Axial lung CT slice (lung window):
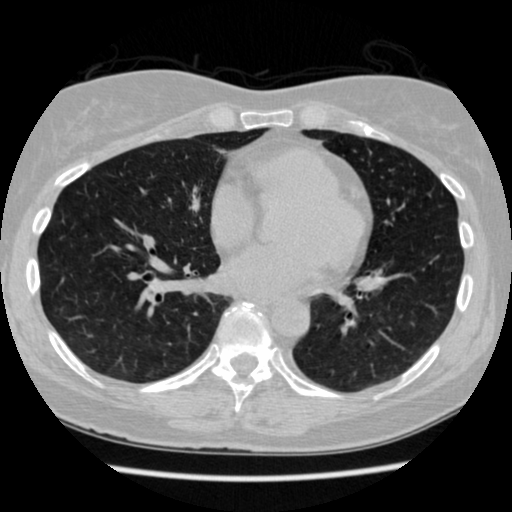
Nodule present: no